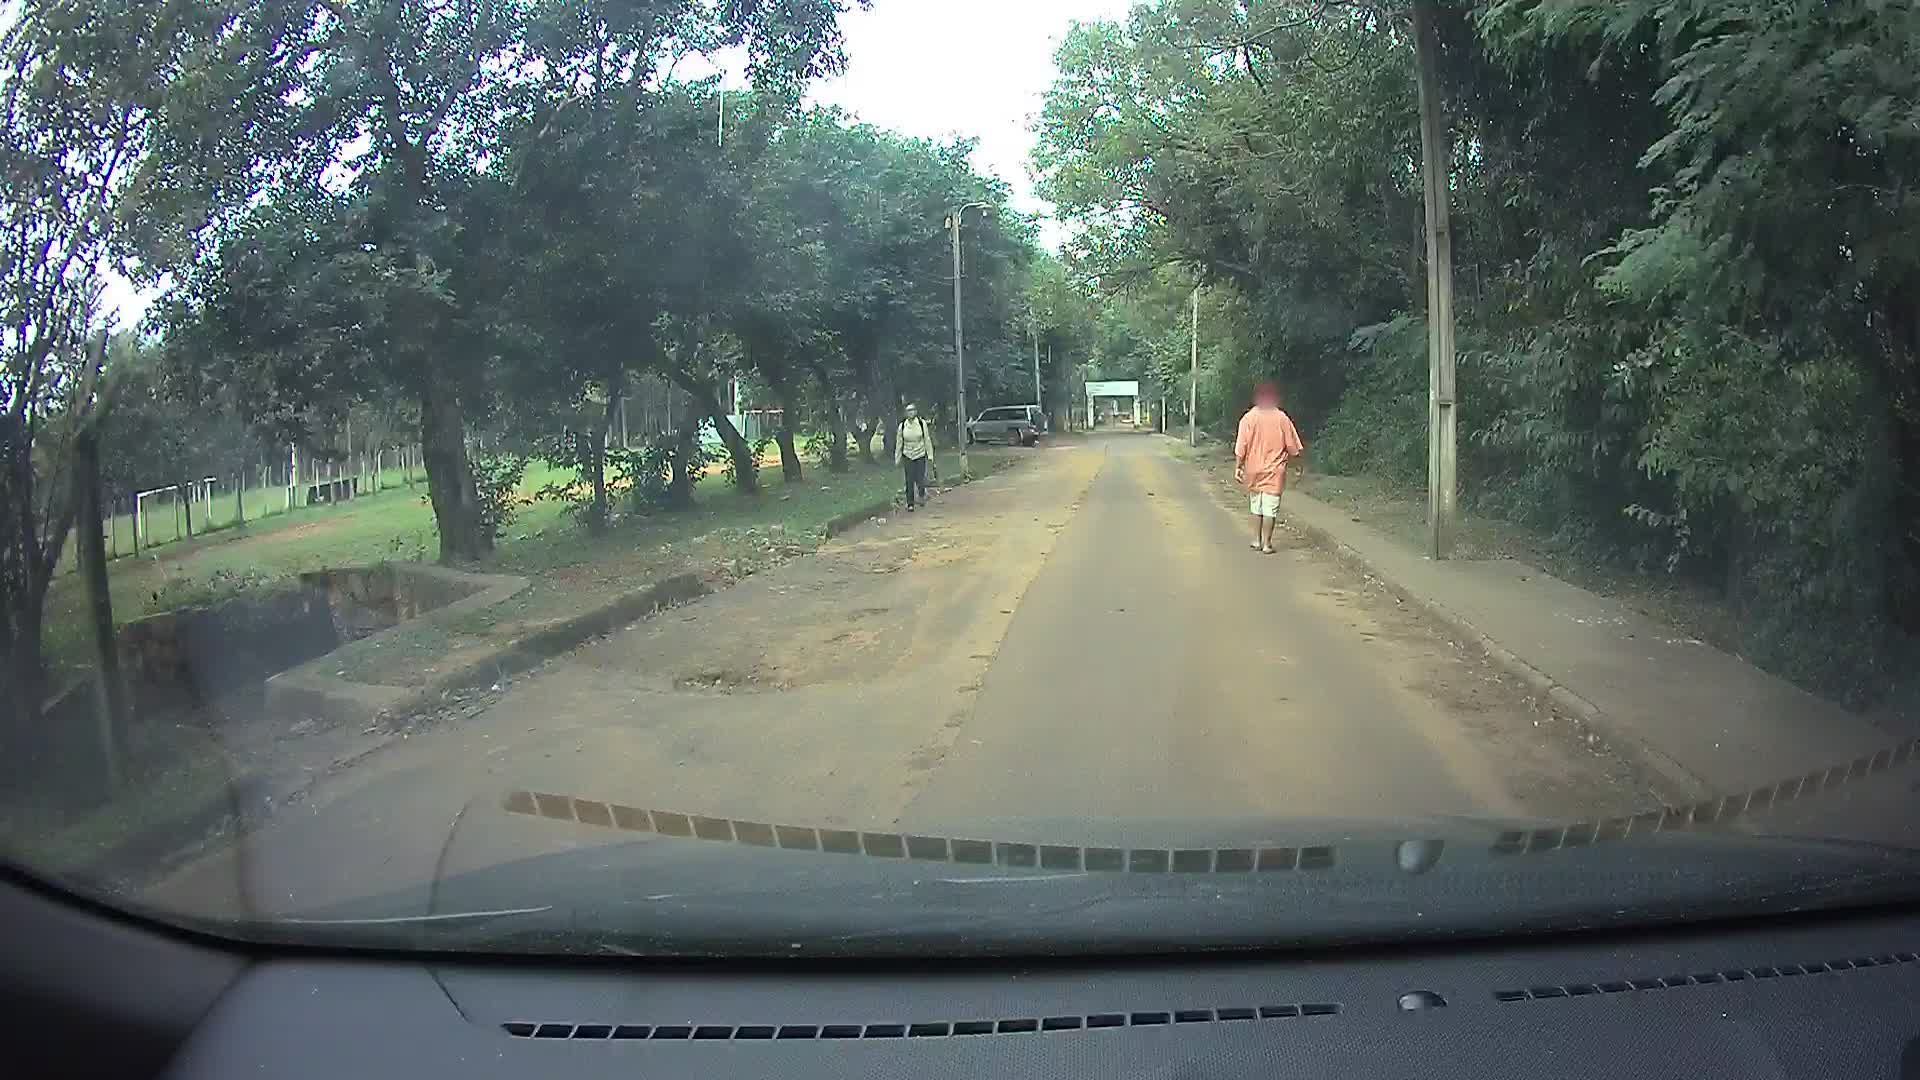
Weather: cloudy
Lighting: day
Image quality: slightly poor
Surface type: driving surface
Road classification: footway, service
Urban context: urban centre
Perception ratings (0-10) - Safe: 0.9, Lively: 3.34, Beautiful: 6.7, Boring: 3.07, Depressing: 2.79, Wealthy: 2.88